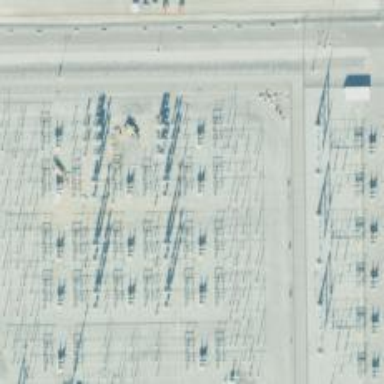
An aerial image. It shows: Switch used for power control.